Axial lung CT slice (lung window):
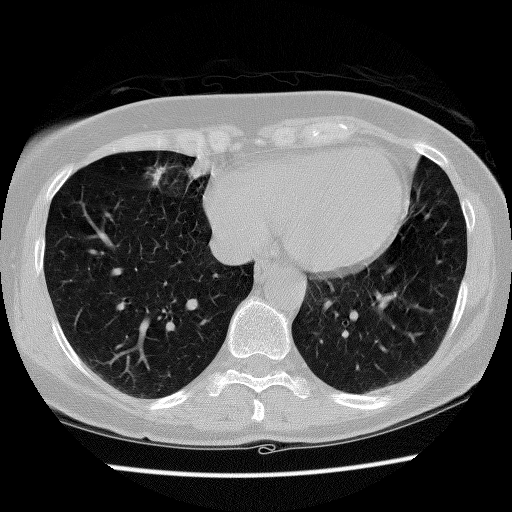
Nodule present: no